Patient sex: M
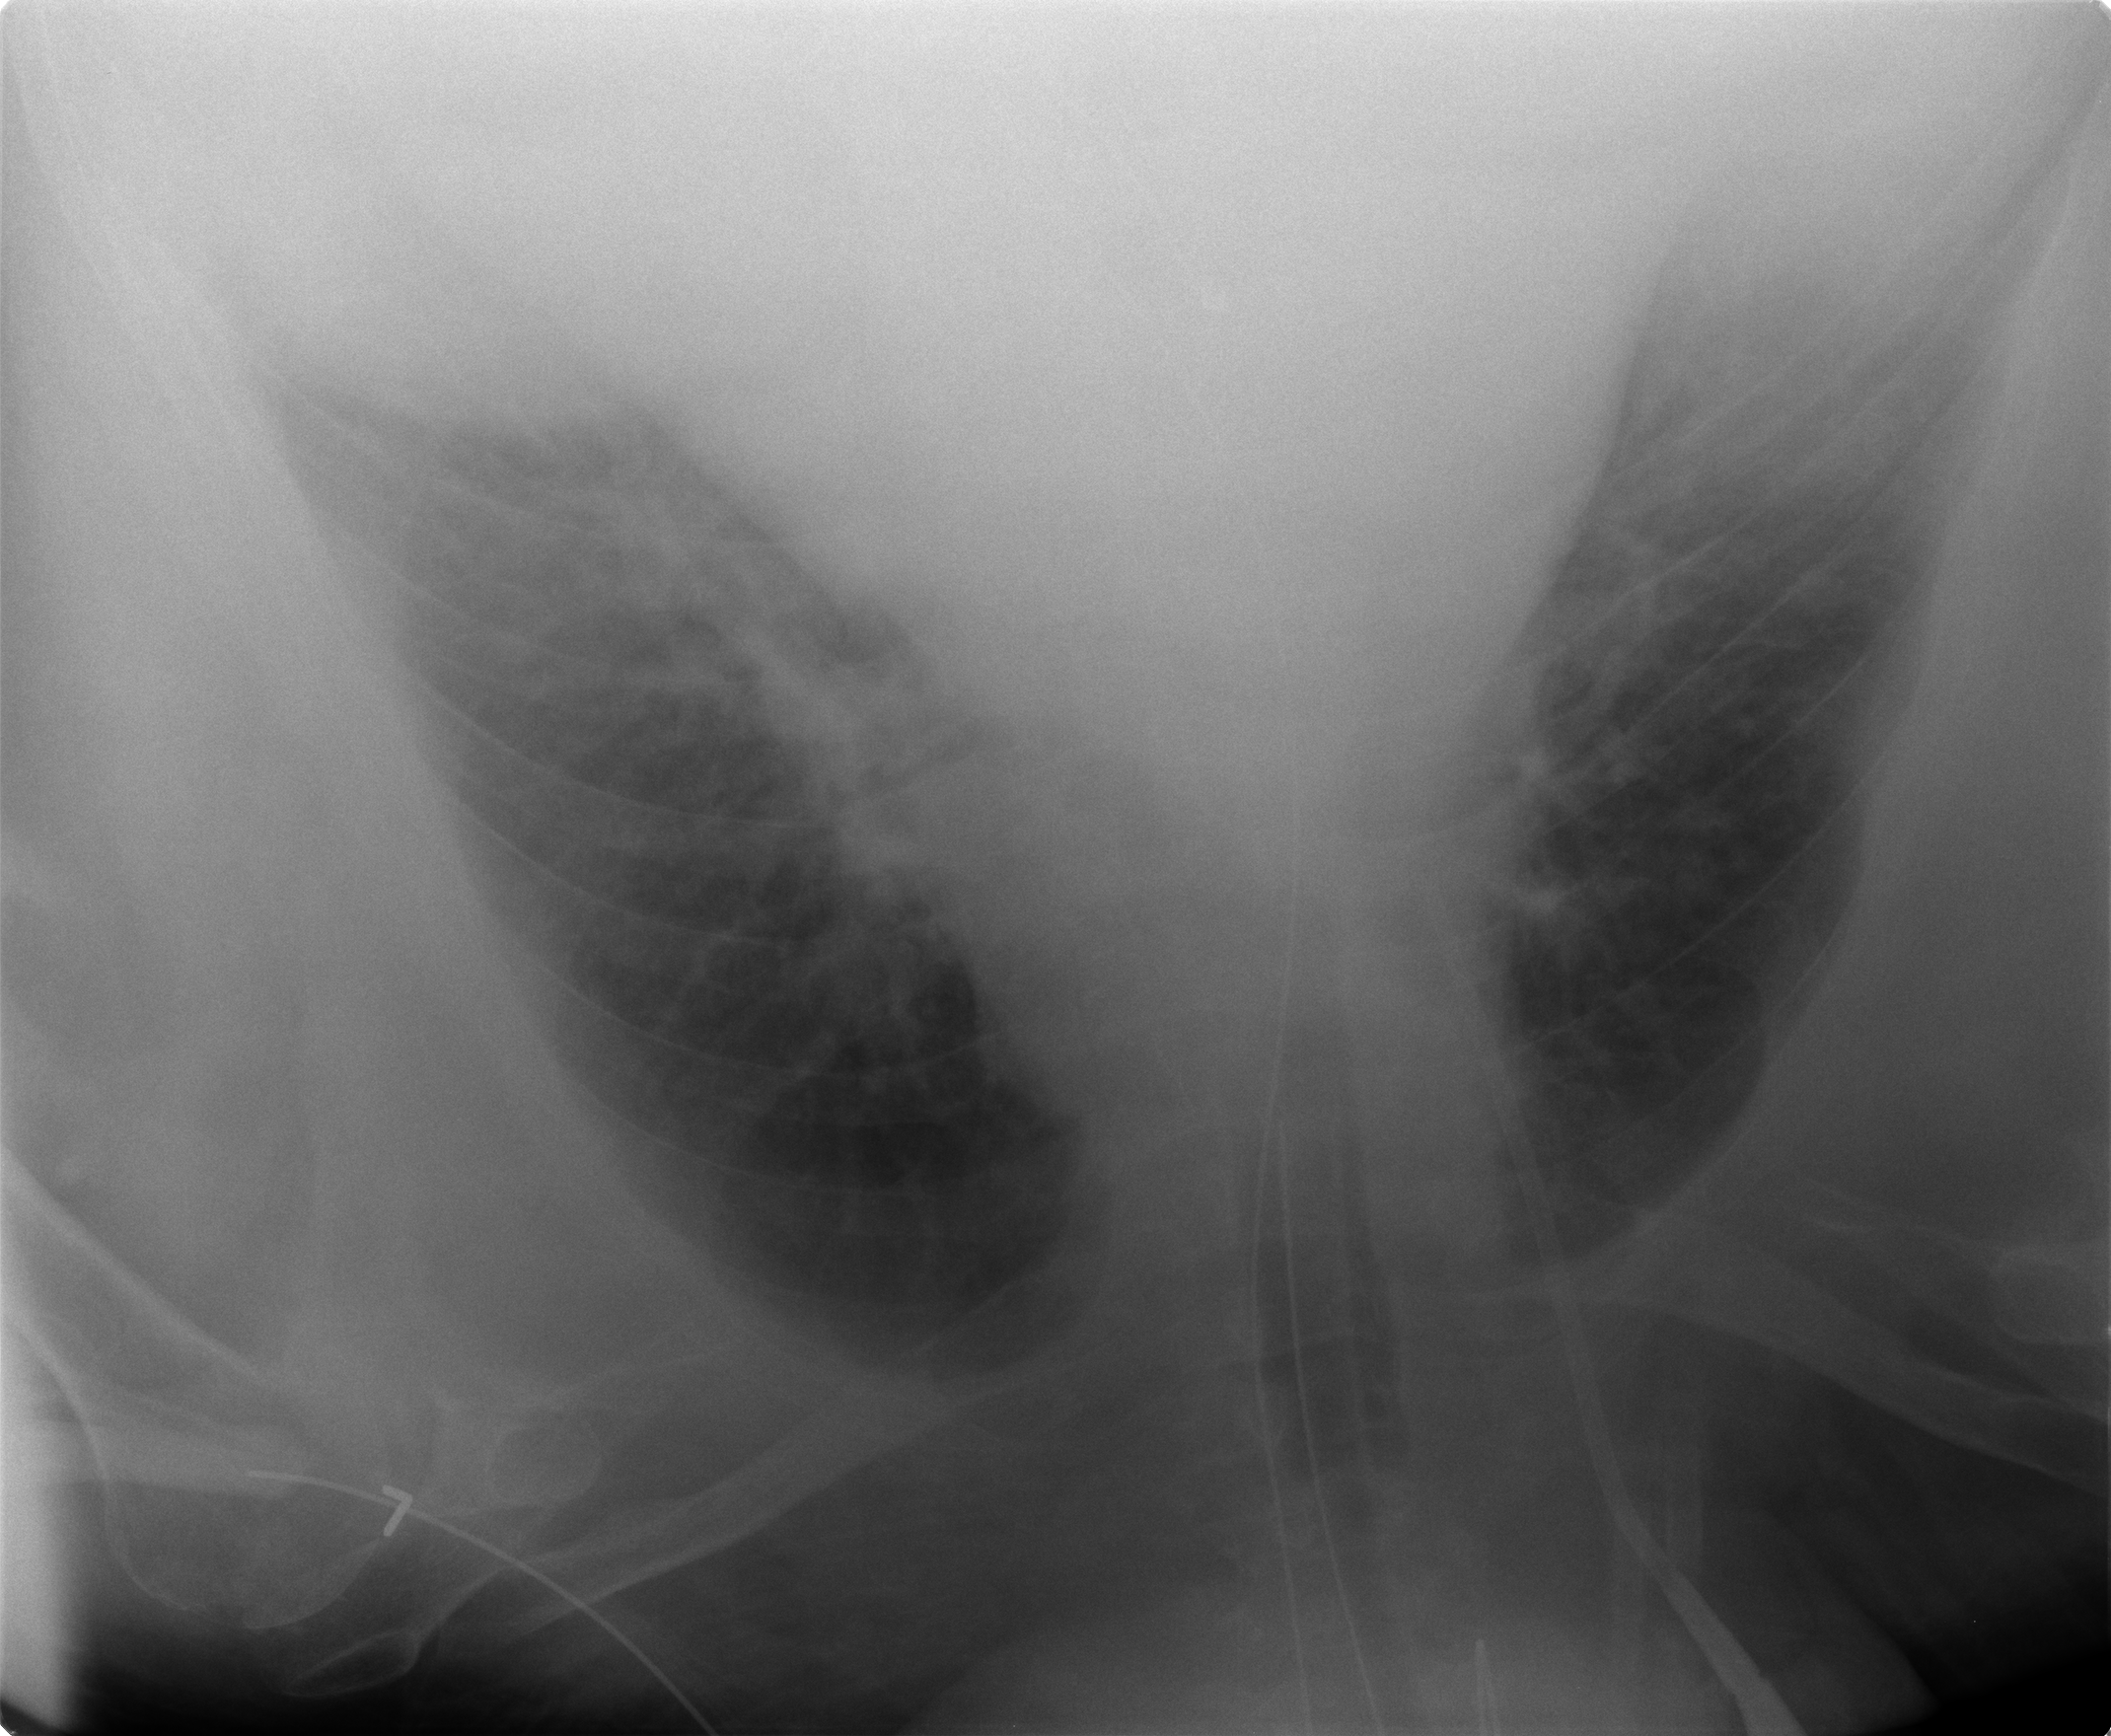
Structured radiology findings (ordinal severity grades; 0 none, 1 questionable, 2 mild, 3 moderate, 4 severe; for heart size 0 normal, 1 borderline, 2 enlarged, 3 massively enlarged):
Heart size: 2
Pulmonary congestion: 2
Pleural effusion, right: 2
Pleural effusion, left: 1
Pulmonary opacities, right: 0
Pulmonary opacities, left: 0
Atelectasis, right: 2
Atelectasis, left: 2